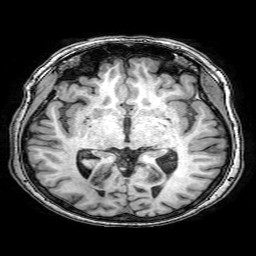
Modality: T1w
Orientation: coronal
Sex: female
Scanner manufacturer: philips
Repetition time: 0.008108 s
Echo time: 0.00371 s